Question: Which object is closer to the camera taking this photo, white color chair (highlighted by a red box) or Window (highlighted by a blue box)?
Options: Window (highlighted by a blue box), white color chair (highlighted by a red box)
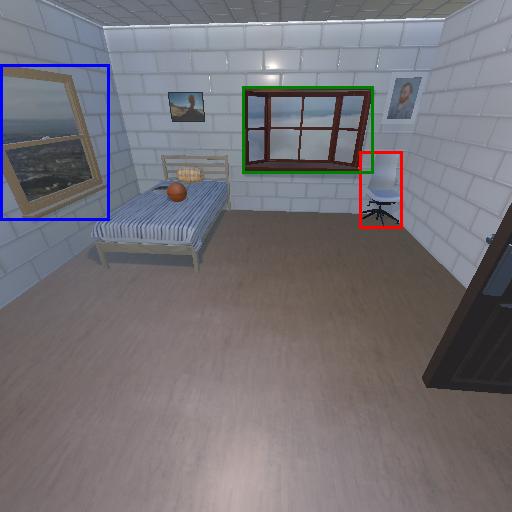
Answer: Window (highlighted by a blue box)